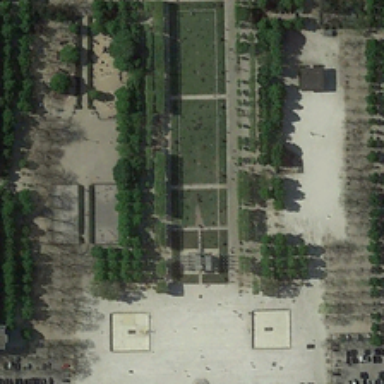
Near the square  there is a rectangle lawn with rows of trees around .